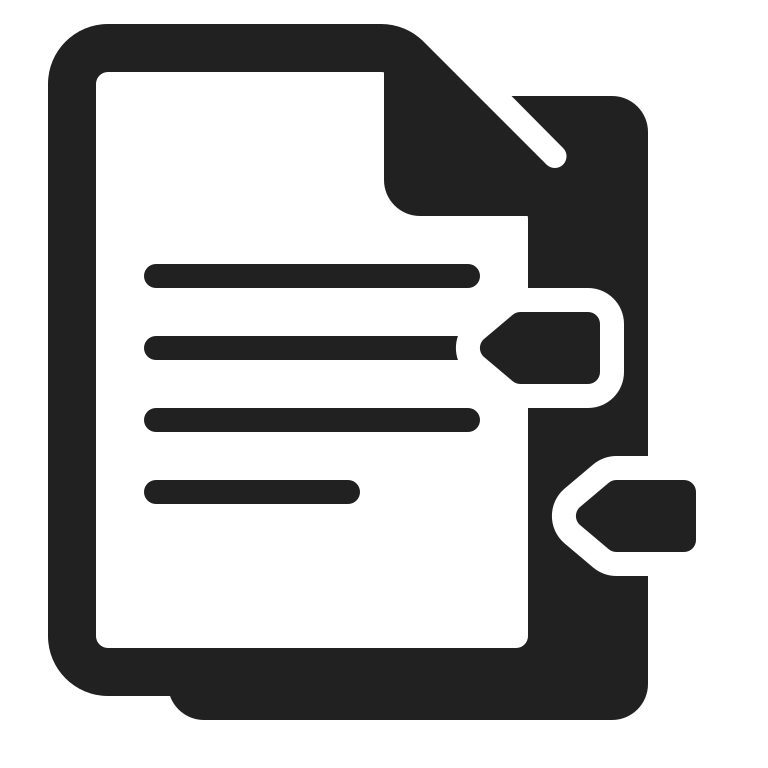
bookmark tabs high contrast